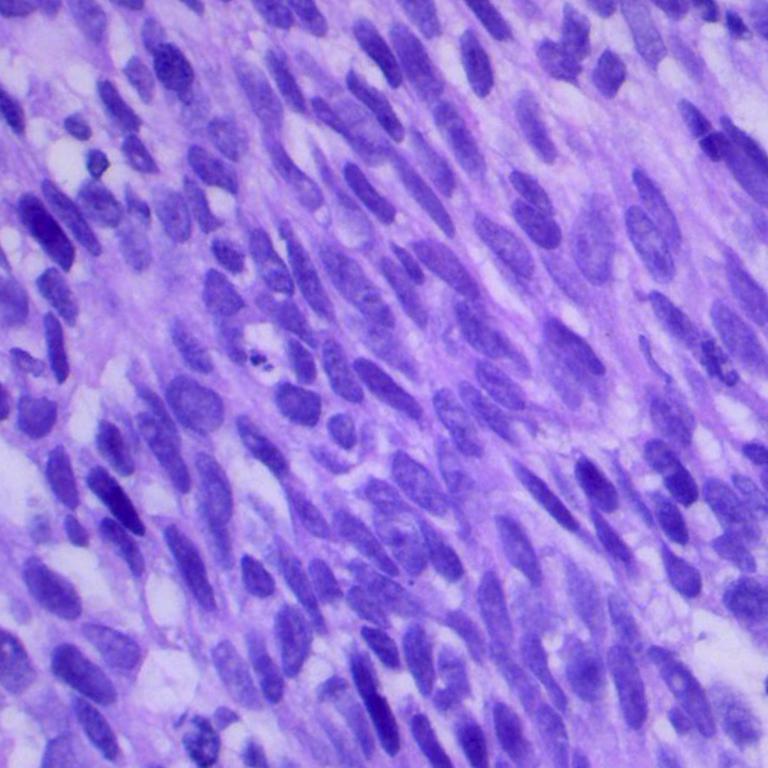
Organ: lung
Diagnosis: squamous carcinomas